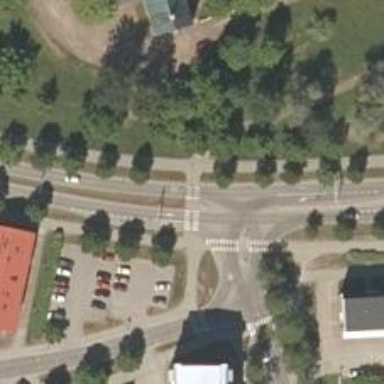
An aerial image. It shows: Asphalt cycleway with uncontrolled zebra crossing. The crossing has island for safety.